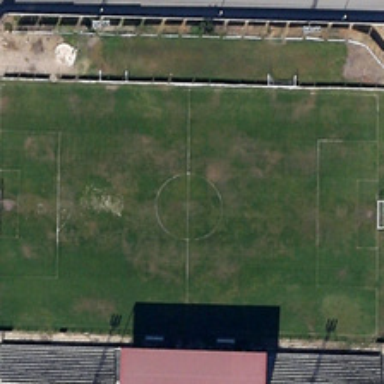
A football field is near a road .